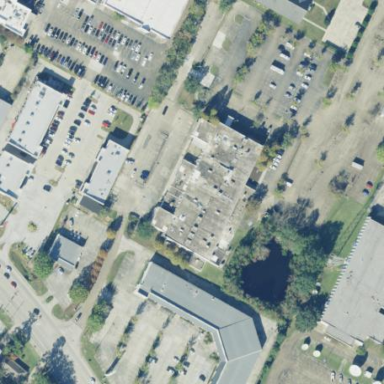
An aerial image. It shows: Hospital building.